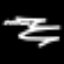
Label: squiggle